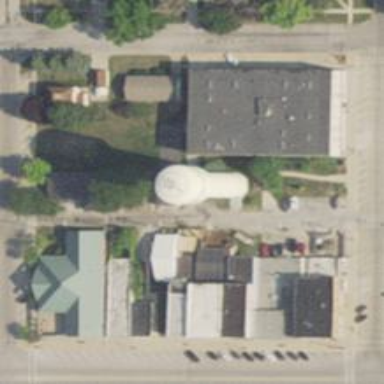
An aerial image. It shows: Water tower that is man-made.